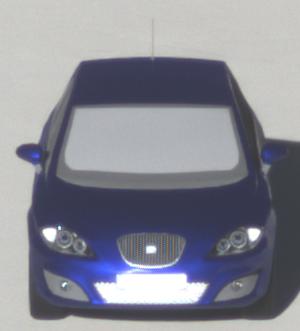
Make: SEAT
Model: Leon 1.4
Detailed model: Leon (1P)
Model produced from: 2009/04
Model produced until: 2010/08
Doors: 5
Color: blue
Road condition: wet road
Daytime: morning or afternoon
Contrast: high contrast